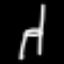
Label: chair